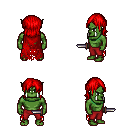
a pixel art fantasy rpg character, male body template, orc, green skin, red tattered cape, red pants, red long bangs hairstyle, dagger, four views (front, back, left, right), 2x2 character sprite sheet, small pixel art, hard edges, no anti-aliasing